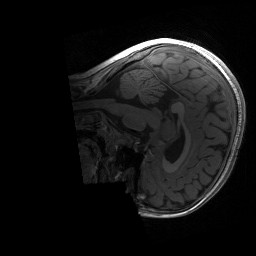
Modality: T1w
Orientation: sagittal
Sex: male
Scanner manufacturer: siemens
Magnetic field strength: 3 T
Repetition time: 1.9 s
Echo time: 0.00243 s